Question: I'm having trouble with understanding something from my programming lecture. I know that page replacement algorithms have page faults.
Is it when there are no more free frames left? Is it when a frame is already there, but already used too?
I have this picture in my lecture presentations (I cropped just the important part since the original is in another language):

The question in this picture is "Having only 4 frames, when will a page fault occur if the LRU algorithm is used?" And as I can see there is an x on the first 3 lines. That's why I'm asking if a page fault occurs when there are free frames left? Or does a page fault occur in the red X's, when we need to "kick out" a frame?
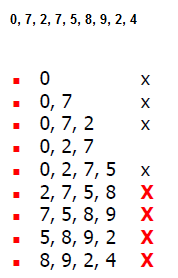
Answer: A page fault occurs when the page isn't already in one of the frames.
So if there are some free frames left and we need to enter a new page - a page fault will occur because the page isn't already in one of the frames.
This means a page fault will keep occuring until we come across the same page (number) that is already in one of the frames. That's why there is an 'x' in the first 3 lines of the picture. And there is no 'x' on the fourth line because the page was already in one of the frames.
AND a page fault occurs if all of the frames are already with pages and the new page we are entering isn't already in one of the frames, we need to "kick out" a frame in order to free up one frame for the new page. This can be done in different algorithms, like Least Recently Used, First-In First-Out etc. That's why in the picture, some of the 'X's are red, because a page fault occured AND we kicked out a frame.
Thanks to @Blorgbeard for helping with my answer.